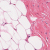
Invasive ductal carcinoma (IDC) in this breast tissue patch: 0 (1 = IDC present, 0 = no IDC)